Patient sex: M
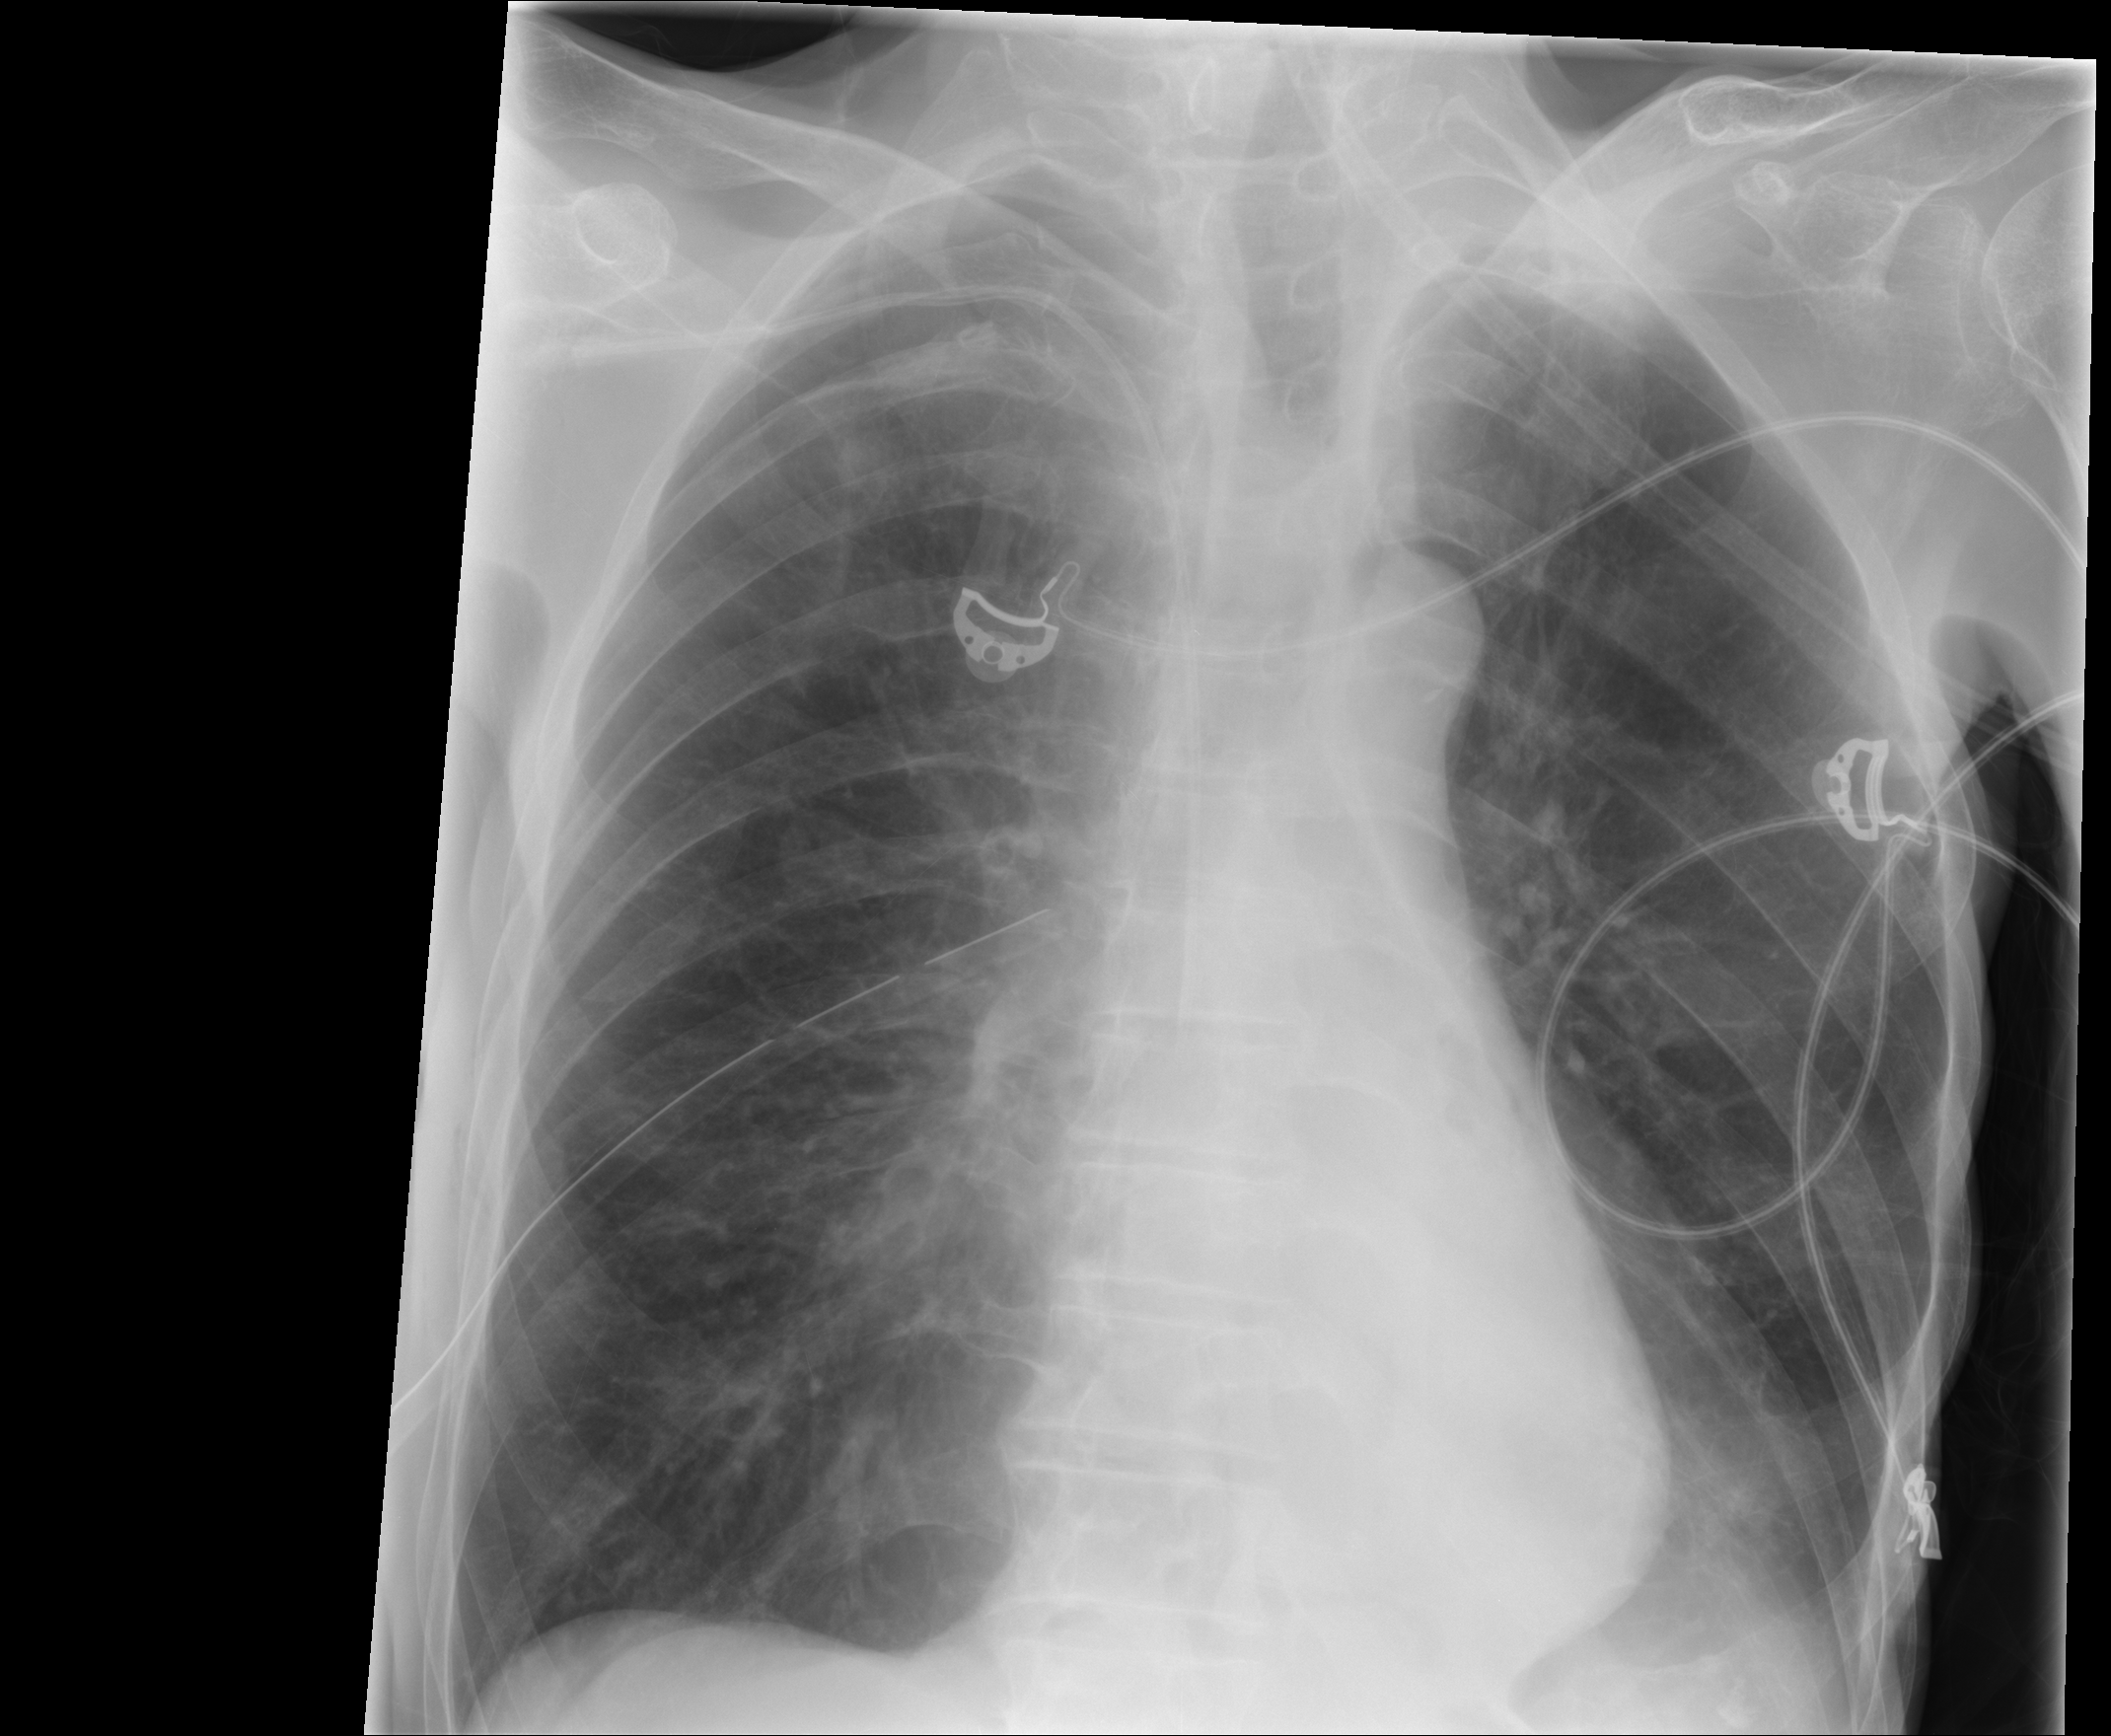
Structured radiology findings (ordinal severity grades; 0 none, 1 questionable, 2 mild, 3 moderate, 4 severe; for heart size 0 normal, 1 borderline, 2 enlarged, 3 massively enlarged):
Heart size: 0
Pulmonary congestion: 0
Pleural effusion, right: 0
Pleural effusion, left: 2
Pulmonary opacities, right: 0
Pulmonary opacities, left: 0
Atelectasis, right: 0
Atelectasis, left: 0